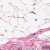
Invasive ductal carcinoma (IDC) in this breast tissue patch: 0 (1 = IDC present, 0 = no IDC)